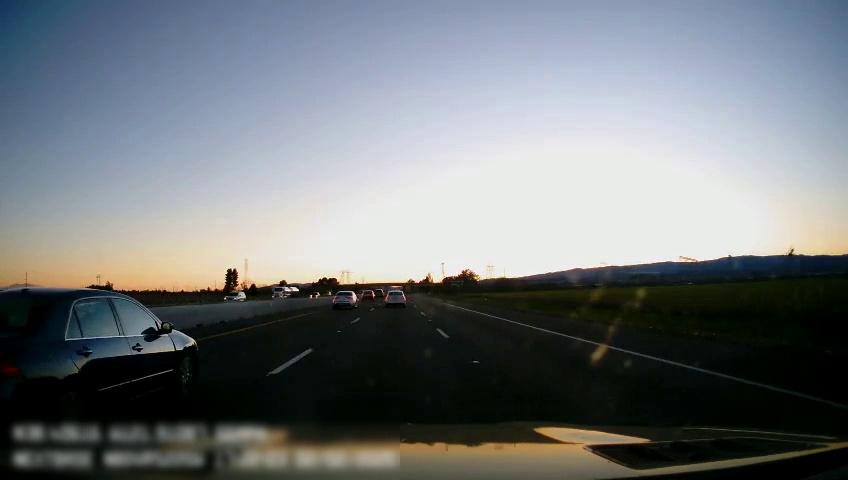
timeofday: Day
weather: Sunny
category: Drivable Space
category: Vehicles | Car
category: Vehicles | SUV
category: Vehicles | Truck
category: Vehicles | Other LV
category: Vehicles | SUV
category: Vehicles | Car
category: Vehicles | Car
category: Vehicles | Car
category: Lanes | Current Lane
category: Lanes | Current Lane
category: Lanes | Alternate Lane
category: Lanes | Alternate Lane
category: Traffic | Signs